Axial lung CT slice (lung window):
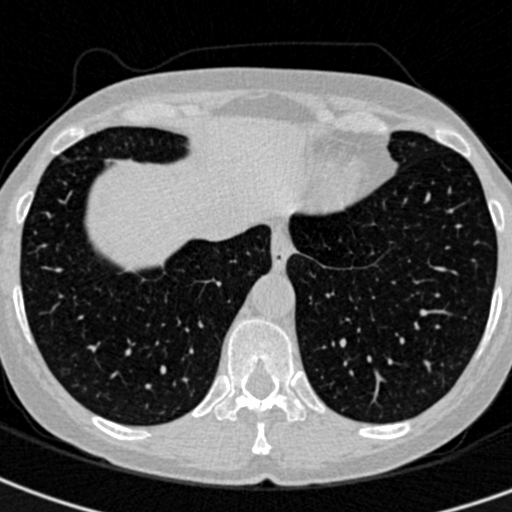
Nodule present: no